Question: I'm in the midst of squashing bugs for my App in development, and I've stumbled across a problem when it comes to addressing a crash occurring on iOS 8.0.2
The problem is that I can't actually test (On the simulator) for iOS 8.0.2 as the earliest version of iOS 8 I can use is 8.1

I am not supporting iOS 7, but did go back and try to see if I could catch the bug there as described by the tester who reported the crash. It did not occur no matter what I did, so I assume it must occur when running iOS 8 only.
I'm not sure how to address this problem. I would like to submit my App for review, but if I cannot eliminate this crash I will be rejected. Yet I can't test for it either. I've been waiting a day+ now for any crash report to come back from Test-Flight, but none have shown yet. It could take around three days for that to happen.
Can anyone assist me in finding another way or workaround to be able to test for this crash?
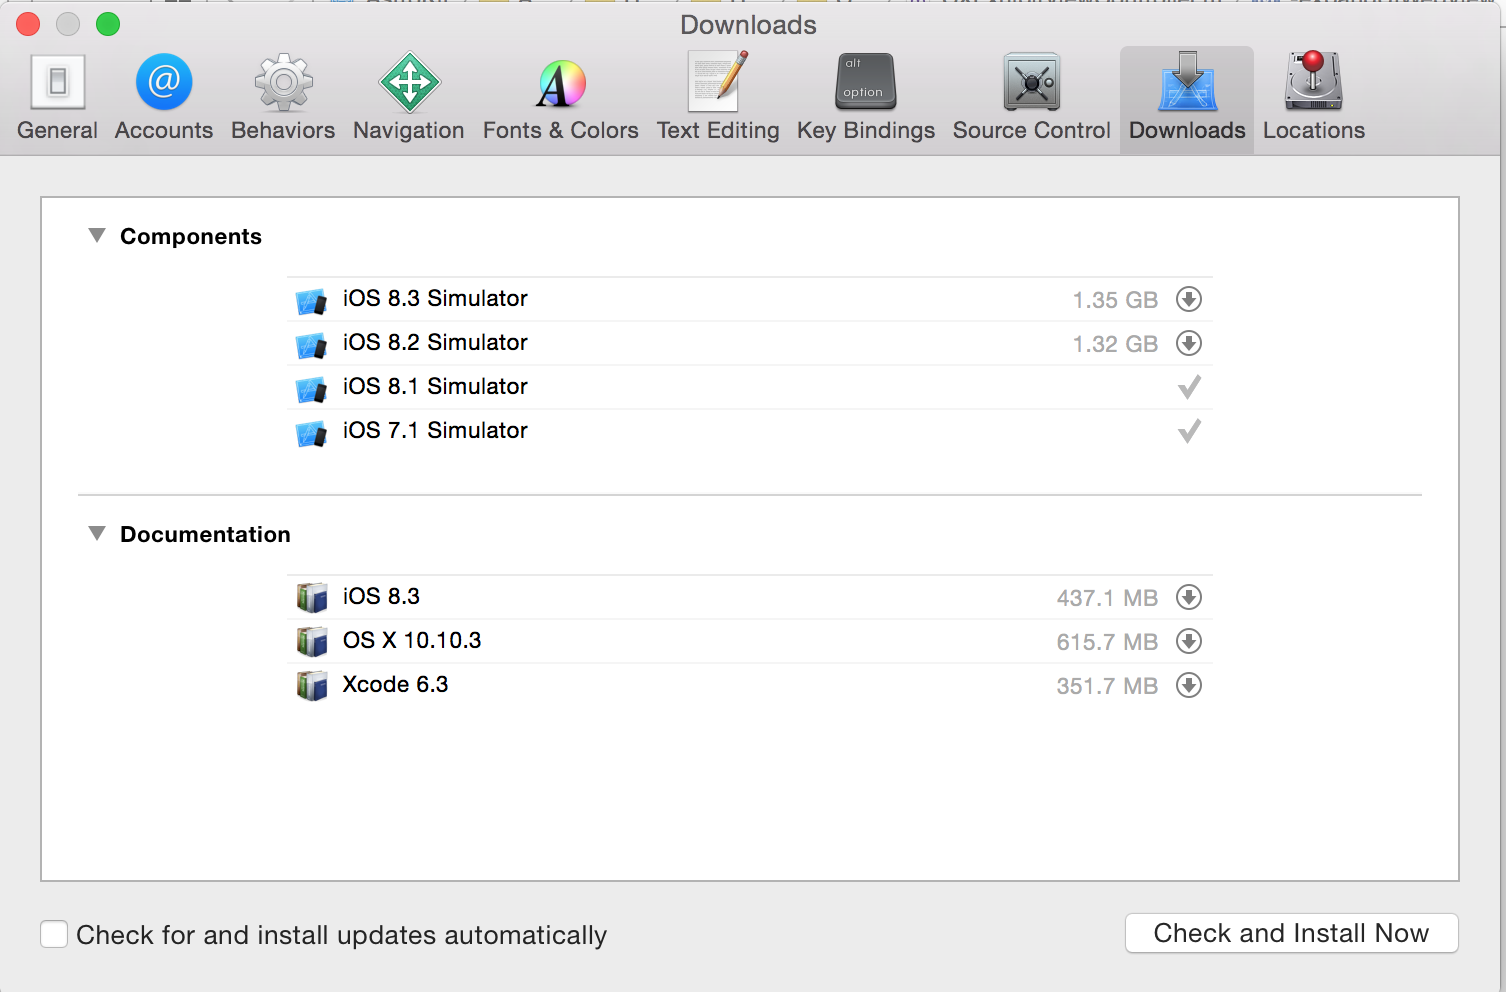
Answer: You could download and install <URL>.
The problem you'll then have with that though, is that you'll be compiling your code against a different SDK. But its worth a try!
Its also difficult to get specific 8.0.X versions of the simulators as they only really have the minor version release (8.X) available as opposed to the bug fix releases.
Obviously the only guaranteed way to reproduce the issue is on a 8.0.2 device.